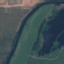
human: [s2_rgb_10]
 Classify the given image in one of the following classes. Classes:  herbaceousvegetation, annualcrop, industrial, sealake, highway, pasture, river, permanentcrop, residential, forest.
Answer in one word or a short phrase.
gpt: River